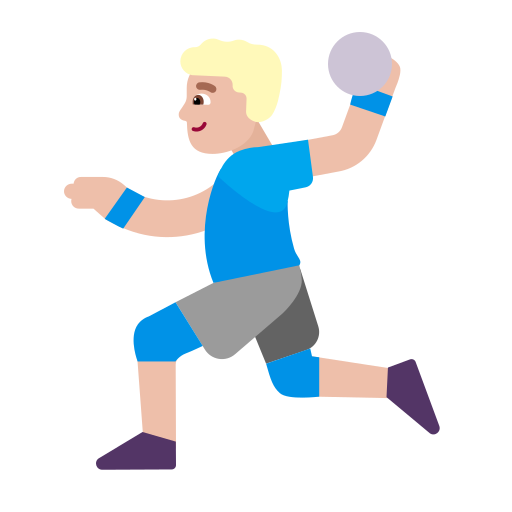
man playing handball flat  light